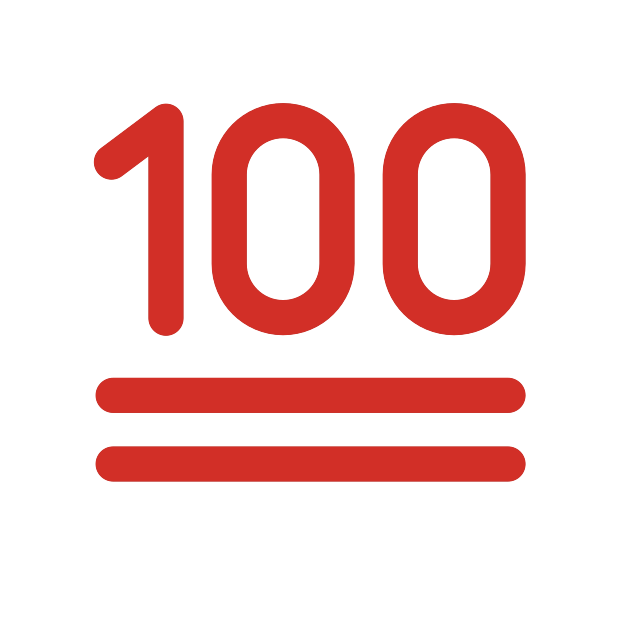
Emoji: 💯
Name: hundred points symbol
Unicode: 0x1f4af